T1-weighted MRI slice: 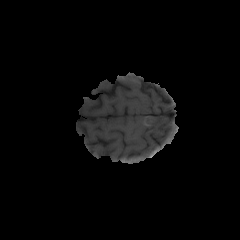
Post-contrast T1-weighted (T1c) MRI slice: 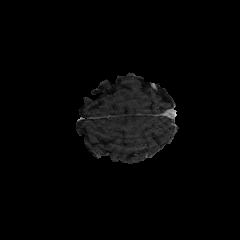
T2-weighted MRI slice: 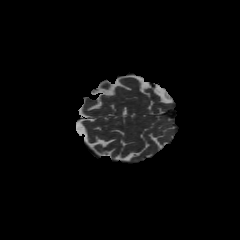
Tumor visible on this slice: no